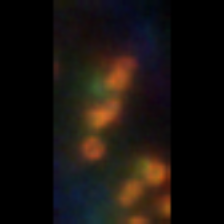
Taxon: Phaeocystis
Group: Other